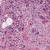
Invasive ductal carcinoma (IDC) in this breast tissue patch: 1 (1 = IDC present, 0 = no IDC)